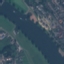
Land use / land cover class: River